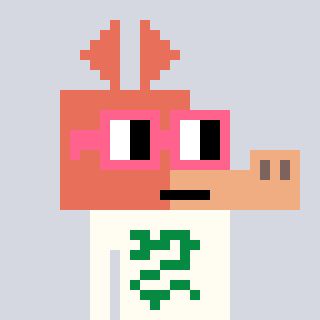
a pixel art character with square pink glasses, a aardvark-shaped head and a grayscale-colored body on a cool background